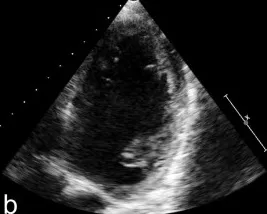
Following thrombolytic therapy with enoxaparin, echocardiography revealed complete disappearance of the thrombus (b).
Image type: radiology (ultrasound)